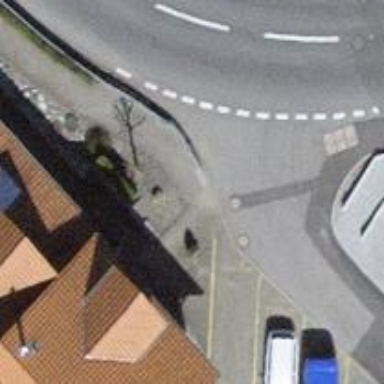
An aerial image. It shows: Unmarked crossing on footway.